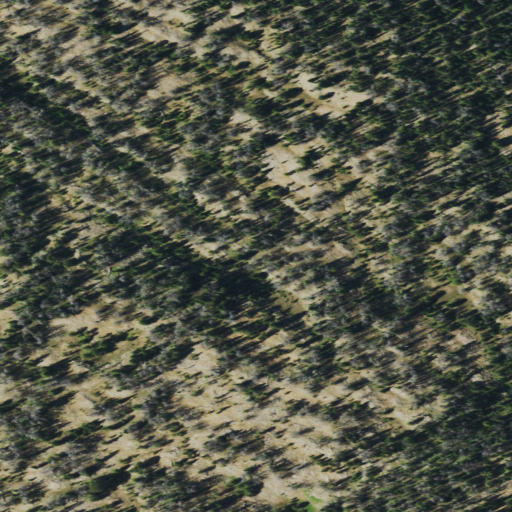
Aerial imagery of mountain in Wyoming named Simpson Peaks containing shrub and evergreen forest